Interaction volume radius: 5 \u00c5
Interaction volume height: 15 \u00c5
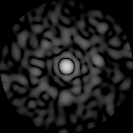
Disorder parameter: 0.8226